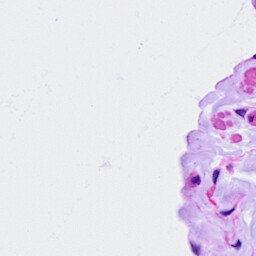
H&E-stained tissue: Ovarian